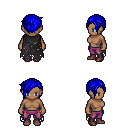
a pixel art fantasy rpg character, female body template, human, dark skin, black tattered cape, magenta pants, blue pixie cut hairstyle, maroon shoes, four views (front, back, left, right), 2x2 character sprite sheet, small pixel art, hard edges, no anti-aliasing